Interaction volume radius: 5 \u00c5
Interaction volume height: 30 \u00c5
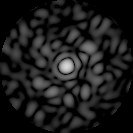
Disorder parameter: 0.8102